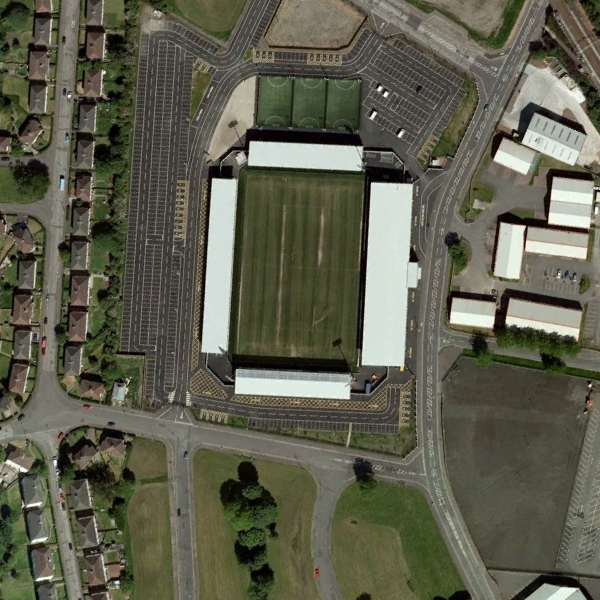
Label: Stadium